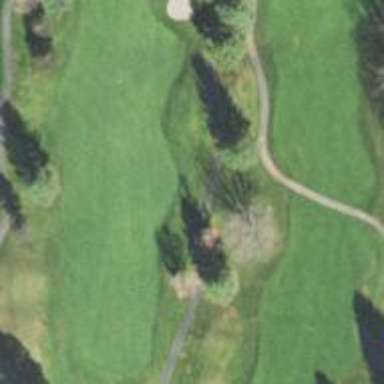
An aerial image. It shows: Path for both road and golf.